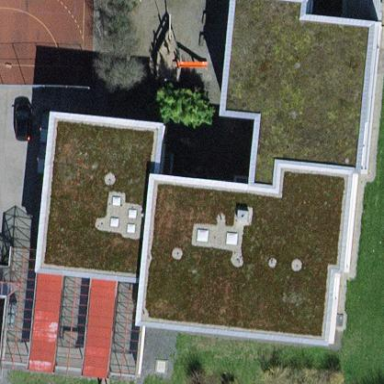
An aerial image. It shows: School building.